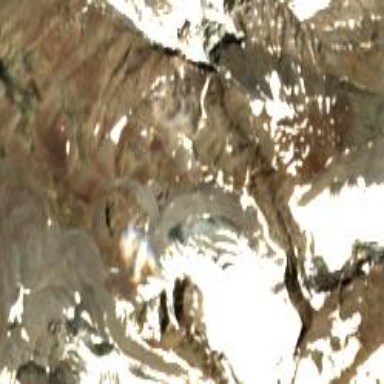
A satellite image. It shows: Majestic glacier in the distance.